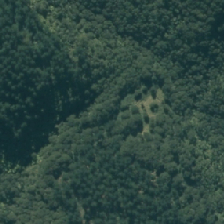
Land cover: manuka_kanuka